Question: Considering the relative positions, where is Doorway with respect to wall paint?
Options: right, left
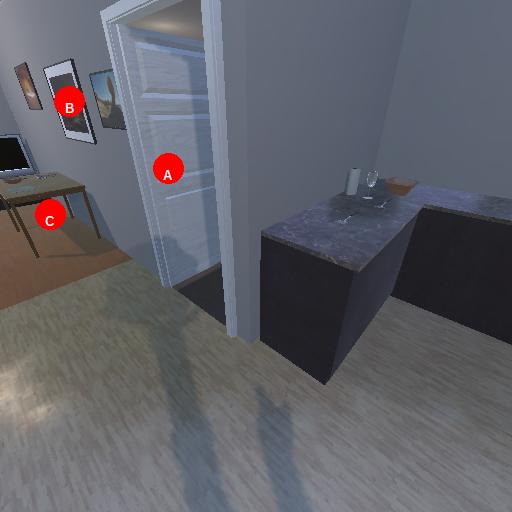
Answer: right